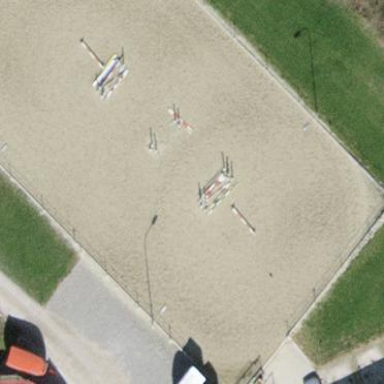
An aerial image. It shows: Equestrian pitch used for leisure and sports activities.